The plot is a Hilbert-envelope spectrum of a rotating bearing's acceleration signal, annotated with the bearing's characteristic defect frequencies. What is the most likely bearing condition (normal, inner_race, outer_race, ball)?
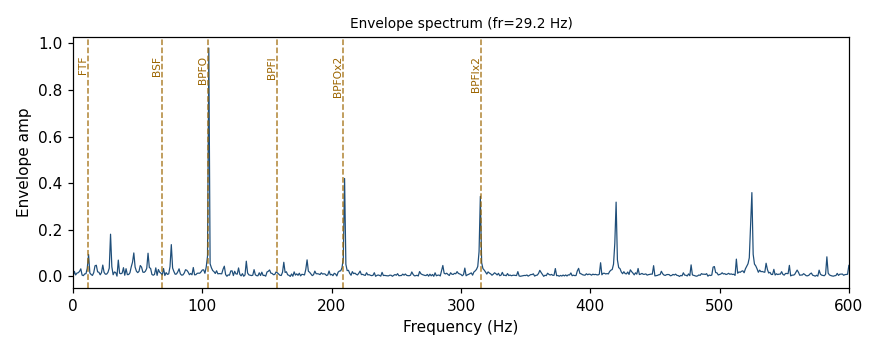
Answer: outer_race